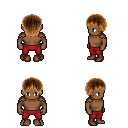
a pixel art fantasy rpg character, male body template, human, dark skin, leather shoulder armor, red pants, brown plain hairstyle, brown shoes, four views (front, back, left, right), 2x2 character sprite sheet, small pixel art, hard edges, no anti-aliasing